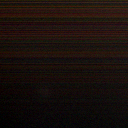
Screen state: off